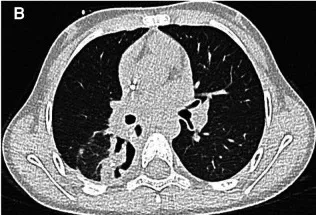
(A,B) At chest CT, a right 46 x 30 x 35 mm ovular, expansive pulmonary lesion and bilateral axillary lymphadenopathy was detected: the lesion showed non-uniform contrast enhancement.
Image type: radiology (ct)